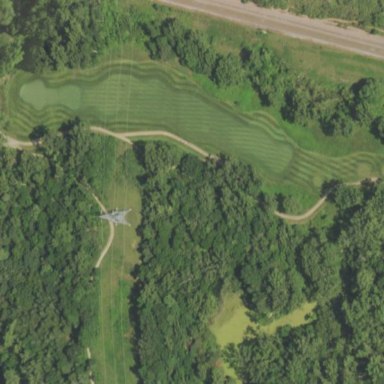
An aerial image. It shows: Area of rough grass used for golf.